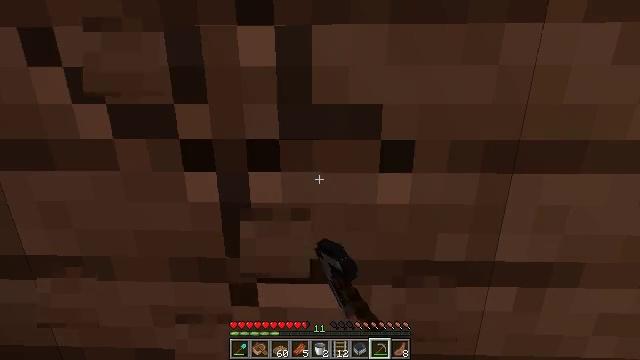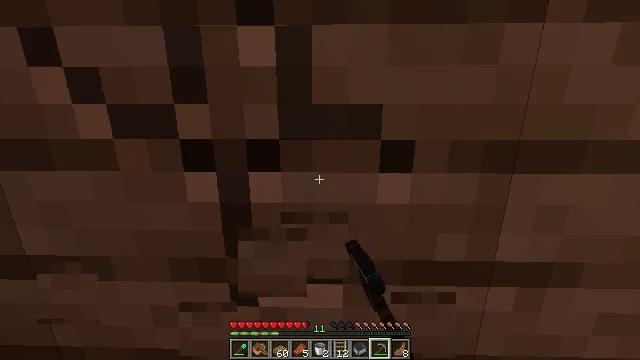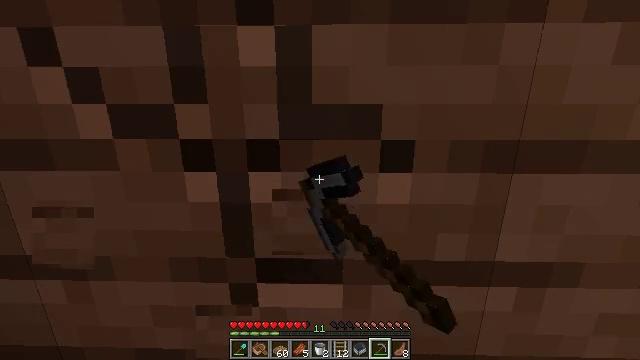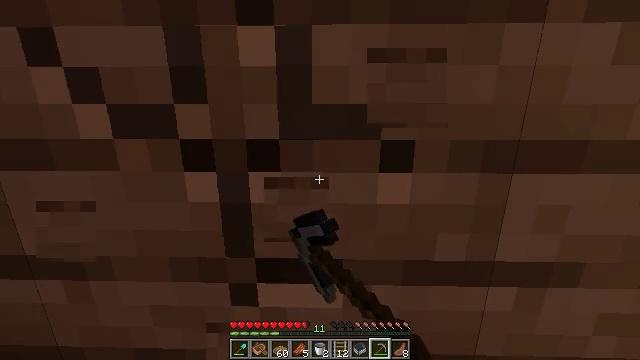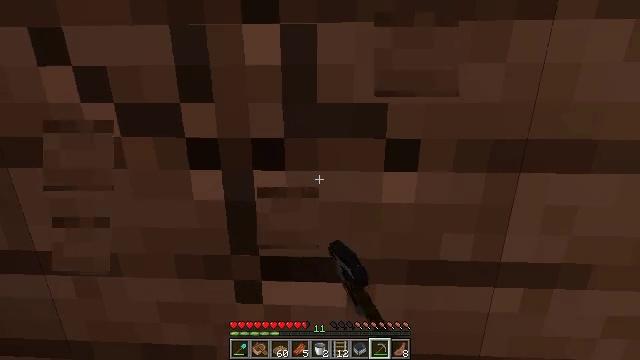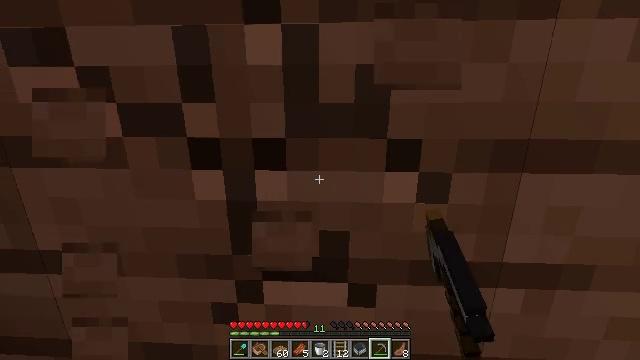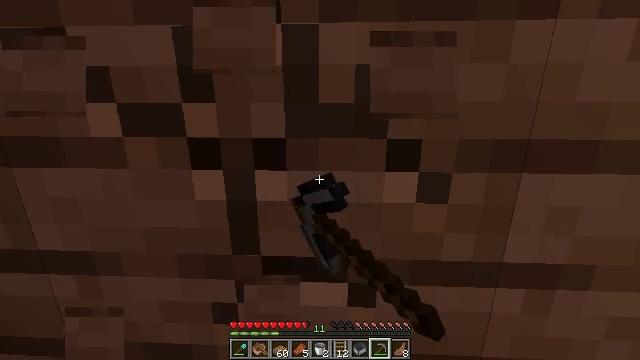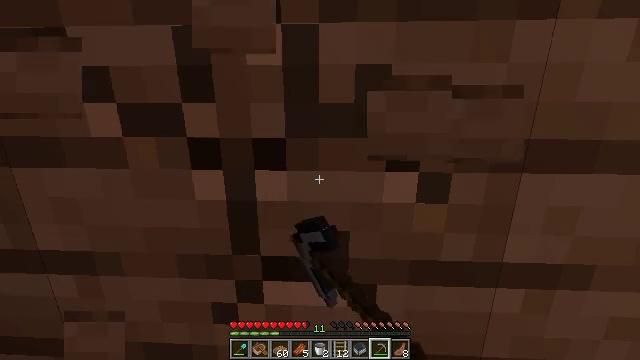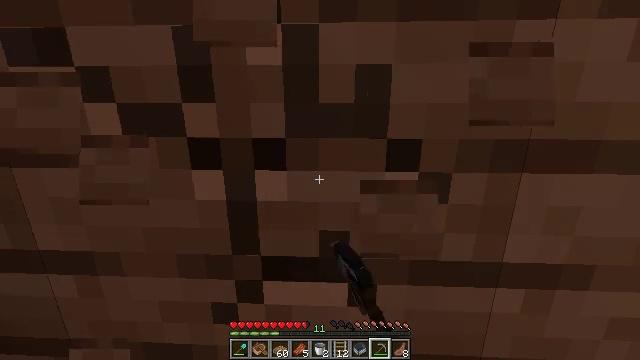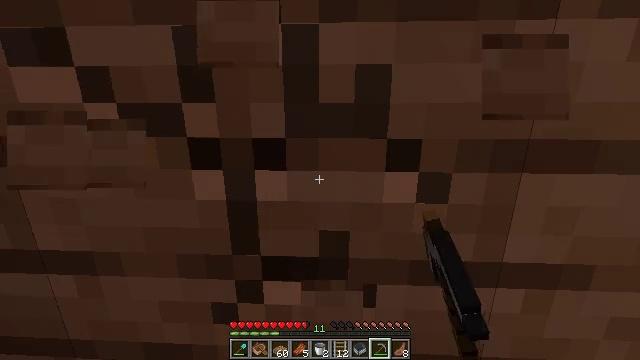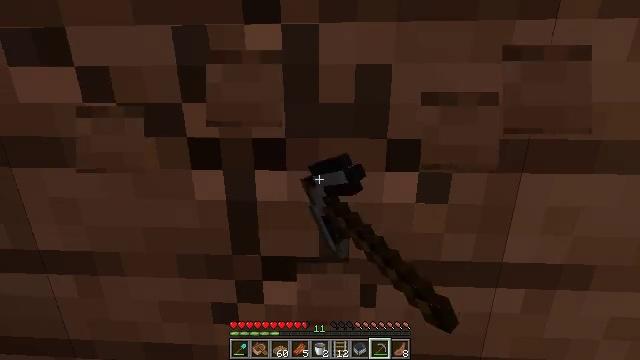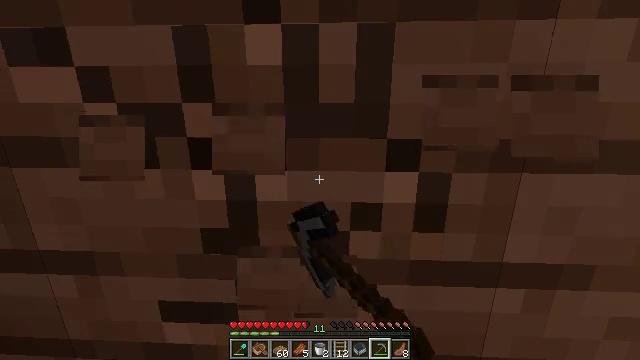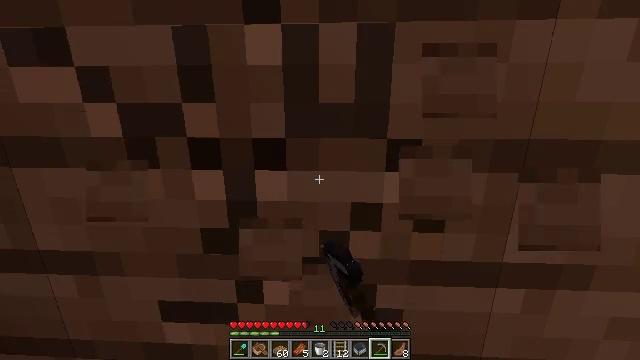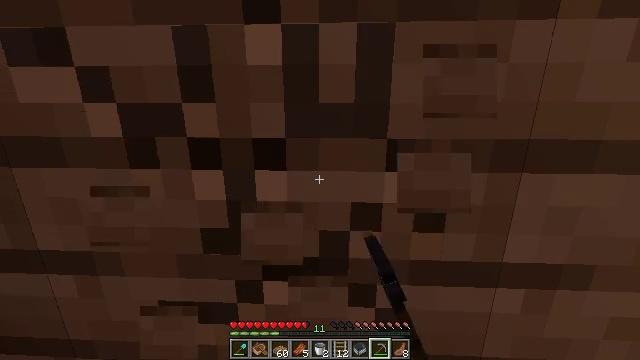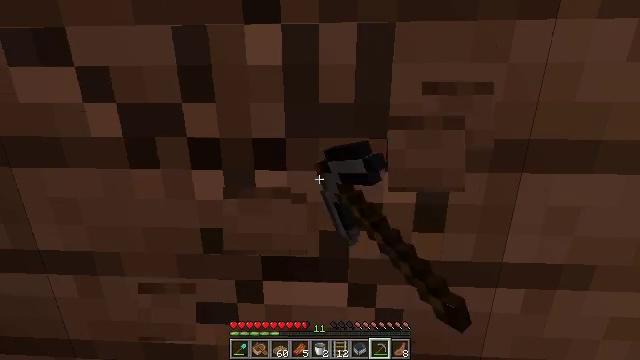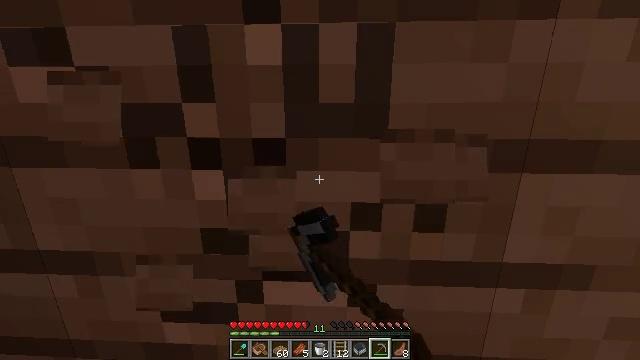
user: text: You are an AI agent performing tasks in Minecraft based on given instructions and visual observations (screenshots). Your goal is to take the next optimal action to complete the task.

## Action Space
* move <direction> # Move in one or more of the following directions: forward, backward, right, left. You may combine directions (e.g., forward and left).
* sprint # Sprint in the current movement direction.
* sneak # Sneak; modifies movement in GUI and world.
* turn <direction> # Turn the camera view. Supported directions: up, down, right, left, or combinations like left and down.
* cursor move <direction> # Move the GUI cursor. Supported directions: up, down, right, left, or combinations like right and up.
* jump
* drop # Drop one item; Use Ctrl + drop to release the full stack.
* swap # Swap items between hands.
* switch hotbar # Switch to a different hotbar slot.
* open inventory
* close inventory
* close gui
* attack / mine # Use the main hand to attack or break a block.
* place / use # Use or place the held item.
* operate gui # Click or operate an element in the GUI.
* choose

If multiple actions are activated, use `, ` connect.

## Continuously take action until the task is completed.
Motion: motion action
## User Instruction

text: Break the jungle planks to recycle them.
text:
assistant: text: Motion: attack / mine
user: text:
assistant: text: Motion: attack / mine
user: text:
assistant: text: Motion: attack / mine
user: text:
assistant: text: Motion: turn left, attack / mine
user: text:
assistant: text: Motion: attack / mine
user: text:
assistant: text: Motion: attack / mine
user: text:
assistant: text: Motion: attack / mine
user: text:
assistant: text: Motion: attack / mine
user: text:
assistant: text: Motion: attack / mine
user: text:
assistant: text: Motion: attack / mine
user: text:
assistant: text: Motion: attack / mine
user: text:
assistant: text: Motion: attack / mine
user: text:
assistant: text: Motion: attack / mine
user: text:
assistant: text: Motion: attack / mine
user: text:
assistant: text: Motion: attack / mine
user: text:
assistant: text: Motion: attack / mine
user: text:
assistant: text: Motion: attack / mine
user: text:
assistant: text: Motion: attack / mine
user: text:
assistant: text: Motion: attack / mine
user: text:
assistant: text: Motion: attack / mine
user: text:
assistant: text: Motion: attack / mine
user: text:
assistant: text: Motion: attack / mine
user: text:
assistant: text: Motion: attack / mine
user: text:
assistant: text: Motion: attack / mine
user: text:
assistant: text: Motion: attack / mine
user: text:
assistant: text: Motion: attack / mine
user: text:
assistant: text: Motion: attack / mine
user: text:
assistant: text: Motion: attack / mine
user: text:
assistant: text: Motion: attack / mine
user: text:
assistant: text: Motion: attack / mine